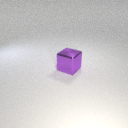
large purple metal cube